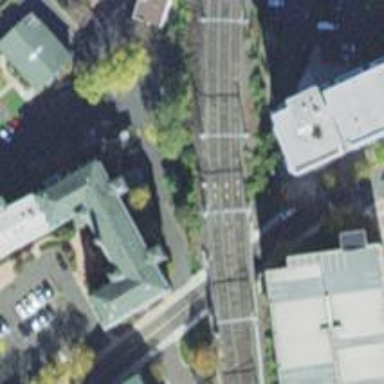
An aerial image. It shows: Railway siding for service.